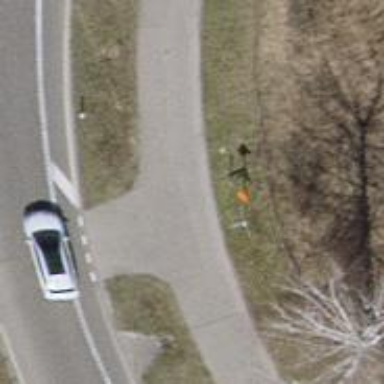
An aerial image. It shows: Pipeline marker.